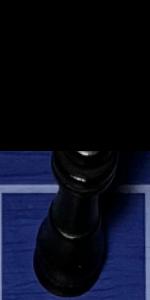
Label: King_Black